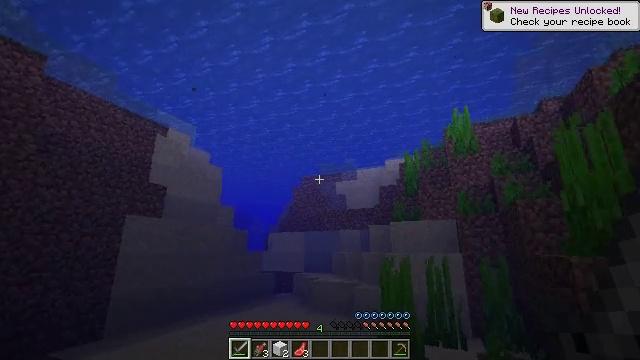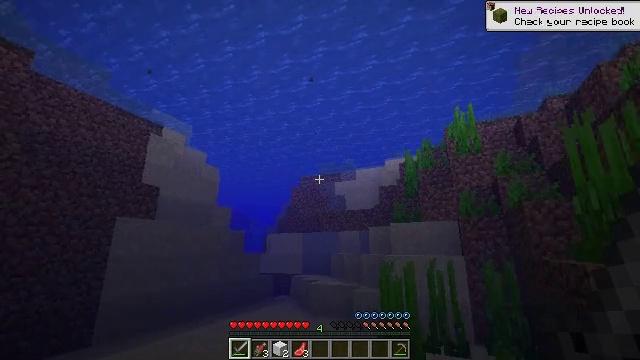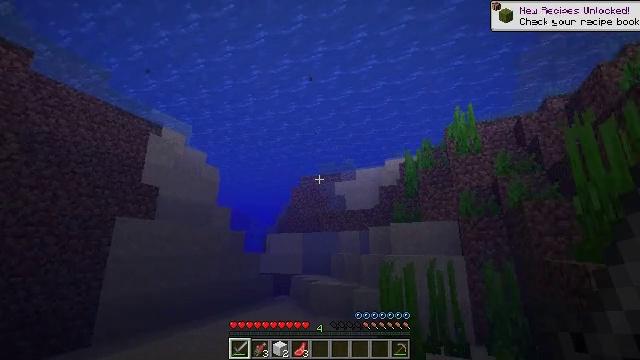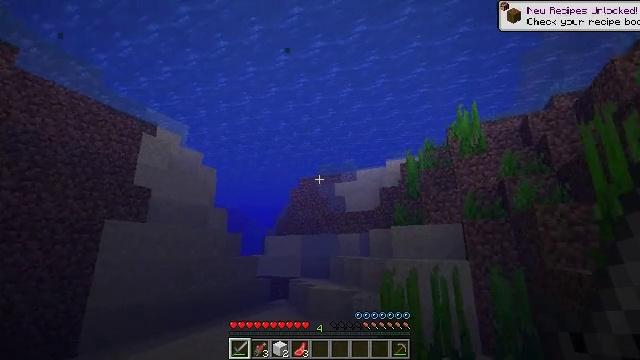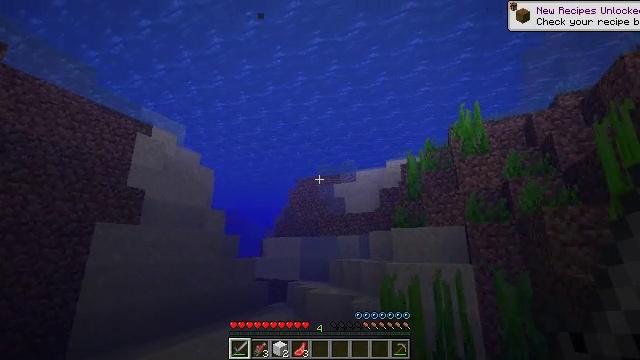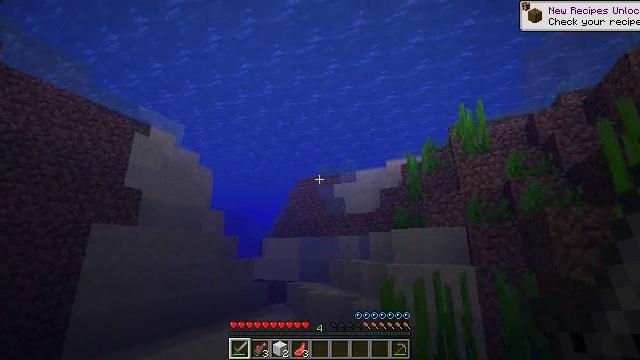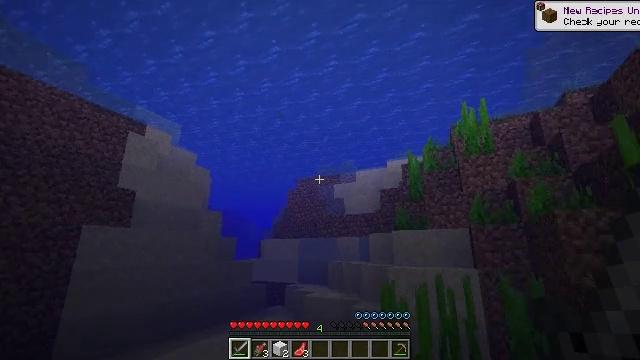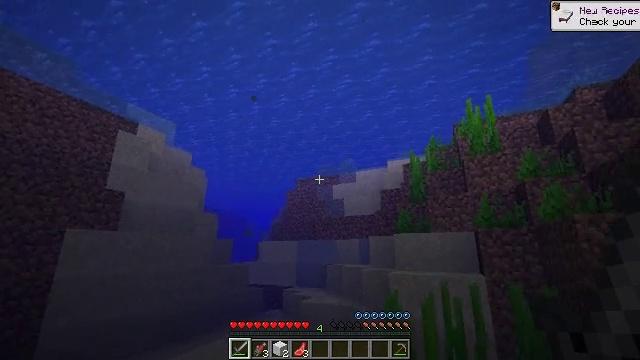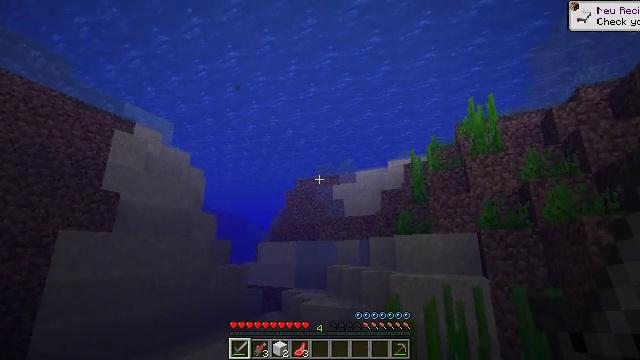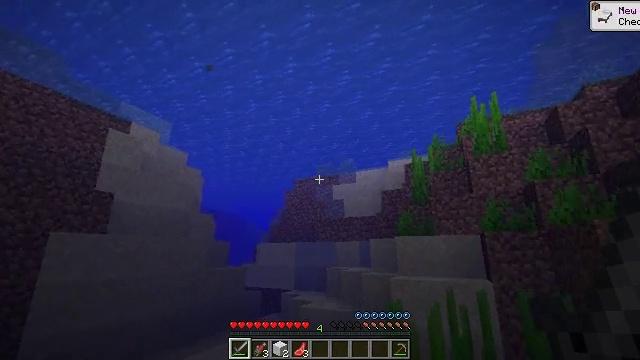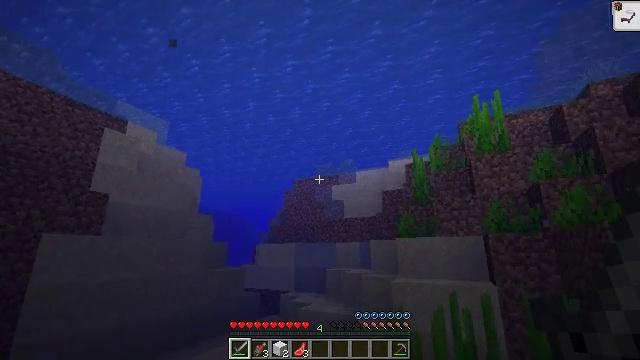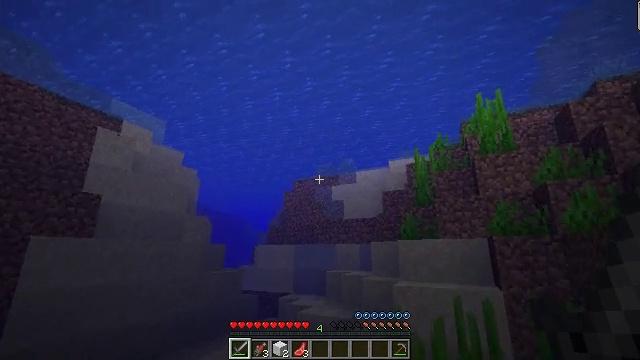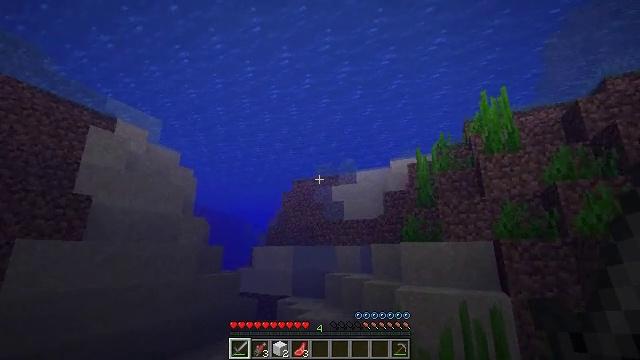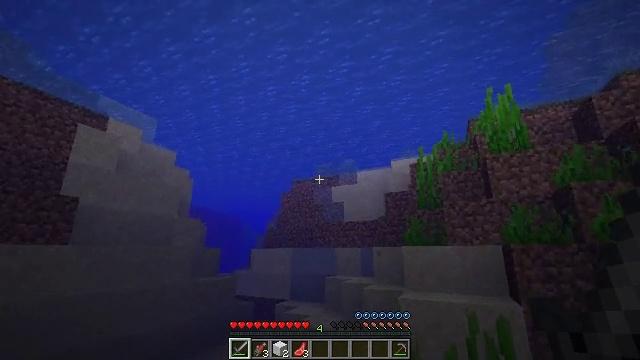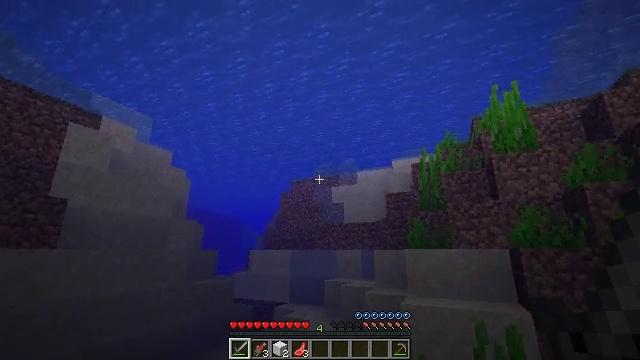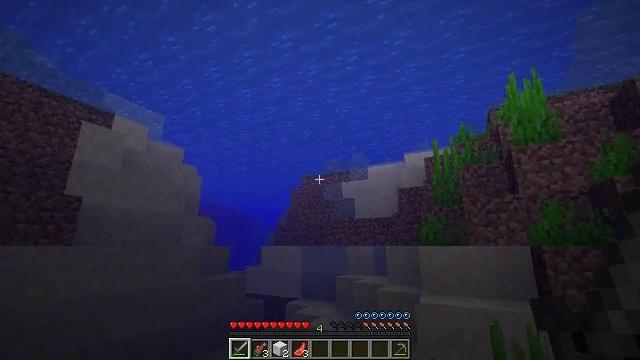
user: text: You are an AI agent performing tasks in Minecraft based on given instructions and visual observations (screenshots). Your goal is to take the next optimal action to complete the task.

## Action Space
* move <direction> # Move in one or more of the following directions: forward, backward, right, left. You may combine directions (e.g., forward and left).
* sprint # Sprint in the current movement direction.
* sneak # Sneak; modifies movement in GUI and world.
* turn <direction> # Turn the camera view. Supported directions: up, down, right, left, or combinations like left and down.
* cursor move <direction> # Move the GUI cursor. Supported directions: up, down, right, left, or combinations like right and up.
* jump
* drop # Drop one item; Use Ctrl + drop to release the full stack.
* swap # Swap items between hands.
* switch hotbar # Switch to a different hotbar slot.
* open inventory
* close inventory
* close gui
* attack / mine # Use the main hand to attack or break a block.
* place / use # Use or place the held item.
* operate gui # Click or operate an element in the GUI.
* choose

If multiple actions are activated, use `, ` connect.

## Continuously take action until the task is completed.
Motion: motion action
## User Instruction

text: Kill aquatic mobs.
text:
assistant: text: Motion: move forward
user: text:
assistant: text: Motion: move forward
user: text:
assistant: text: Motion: move forward
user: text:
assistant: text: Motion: move forward
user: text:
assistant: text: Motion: move forward
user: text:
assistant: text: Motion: move forward
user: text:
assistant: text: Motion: move forward
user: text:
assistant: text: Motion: move forward
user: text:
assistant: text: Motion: move forward
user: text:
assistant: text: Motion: move forward
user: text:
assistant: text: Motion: move forward
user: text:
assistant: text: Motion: move forward
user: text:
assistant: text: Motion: move forward
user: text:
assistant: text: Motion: move forward
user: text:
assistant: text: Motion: move forward, turn left and down
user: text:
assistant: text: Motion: move forward, turn left and down
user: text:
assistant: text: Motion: move forward, turn left and down
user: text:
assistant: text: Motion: move forward, turn left
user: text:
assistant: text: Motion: move forward
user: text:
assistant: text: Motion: move forward
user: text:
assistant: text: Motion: move forward
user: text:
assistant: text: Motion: move forward
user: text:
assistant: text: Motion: move forward
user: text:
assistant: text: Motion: move forward
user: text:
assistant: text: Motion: move forward, turn left
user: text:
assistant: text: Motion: move forward, turn left
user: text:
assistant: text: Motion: move forward
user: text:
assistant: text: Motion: move forward
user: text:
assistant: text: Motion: move forward
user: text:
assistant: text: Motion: move forward, turn left